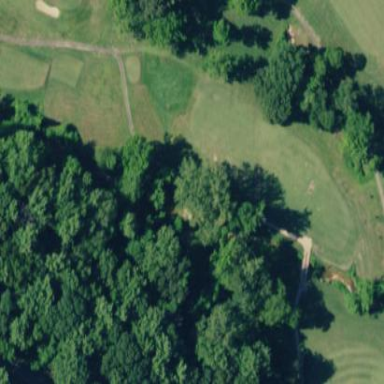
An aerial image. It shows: Rough area in golf course.